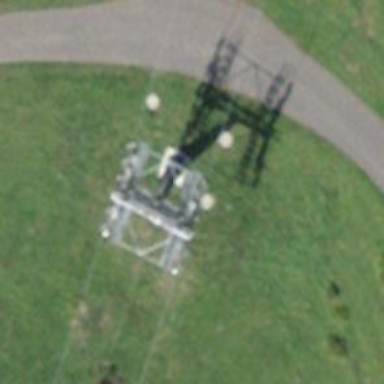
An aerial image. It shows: Pylon for aerialway.